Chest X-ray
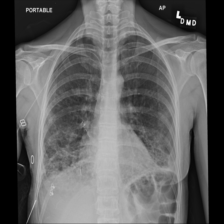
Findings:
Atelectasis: negative
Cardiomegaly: negative
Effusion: negative
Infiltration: negative
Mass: negative
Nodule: negative
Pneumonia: negative
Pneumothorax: negative
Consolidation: negative
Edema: negative
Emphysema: negative
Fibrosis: negative
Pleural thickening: negative
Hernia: negative